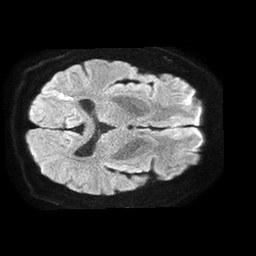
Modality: TRACE
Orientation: axial
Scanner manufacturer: philips
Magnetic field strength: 1.5 T
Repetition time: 4.6 s
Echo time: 0.08631 s